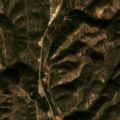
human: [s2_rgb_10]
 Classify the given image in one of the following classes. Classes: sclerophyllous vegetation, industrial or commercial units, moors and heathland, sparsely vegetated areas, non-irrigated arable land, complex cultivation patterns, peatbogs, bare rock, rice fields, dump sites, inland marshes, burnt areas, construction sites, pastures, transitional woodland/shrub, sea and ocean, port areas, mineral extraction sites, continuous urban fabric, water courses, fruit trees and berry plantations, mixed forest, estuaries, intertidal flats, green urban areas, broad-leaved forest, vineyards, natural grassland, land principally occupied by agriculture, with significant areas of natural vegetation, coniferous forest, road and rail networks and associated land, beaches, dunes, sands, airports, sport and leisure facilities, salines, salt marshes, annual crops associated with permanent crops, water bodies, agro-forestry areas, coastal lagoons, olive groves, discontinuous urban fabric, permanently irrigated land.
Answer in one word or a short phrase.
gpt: broad-leaved forest, transitional woodland/shrub